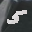
Label: 5